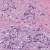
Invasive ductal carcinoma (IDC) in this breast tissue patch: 1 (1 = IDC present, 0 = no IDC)